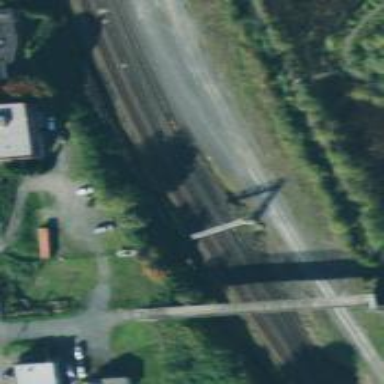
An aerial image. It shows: Junction on the railway.